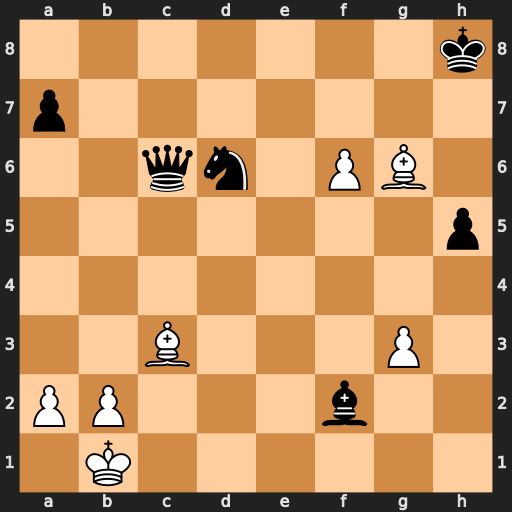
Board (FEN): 7k/p7/2qn1PB1/7p/8/2B3P1/PP3b2/1K6
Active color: w
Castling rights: -
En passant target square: -
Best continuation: f7+ Qxc3 f8=Q#